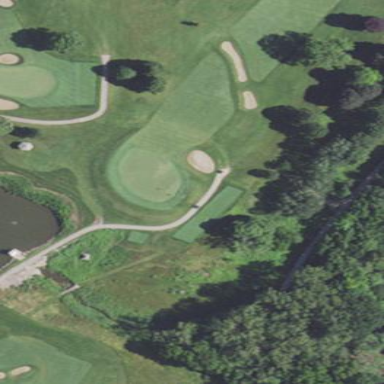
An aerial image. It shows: Grassy area designated as golf fairway.